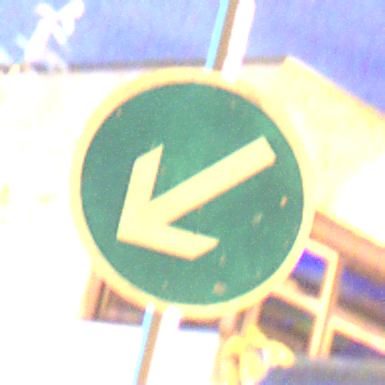
Verkehrszeichen: VorgeschriebeneVorbeifahrtLinks
Umgebung: Outdoor, Urban
Tageszeit: Night
Wetter: PartlyCloudy
Licht: Artificial
Jahreszeit: NotSpecified
Kontrast: HighContrast